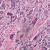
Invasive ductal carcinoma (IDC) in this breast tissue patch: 1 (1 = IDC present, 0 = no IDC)